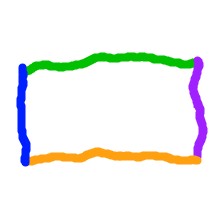
Shape: rectangle